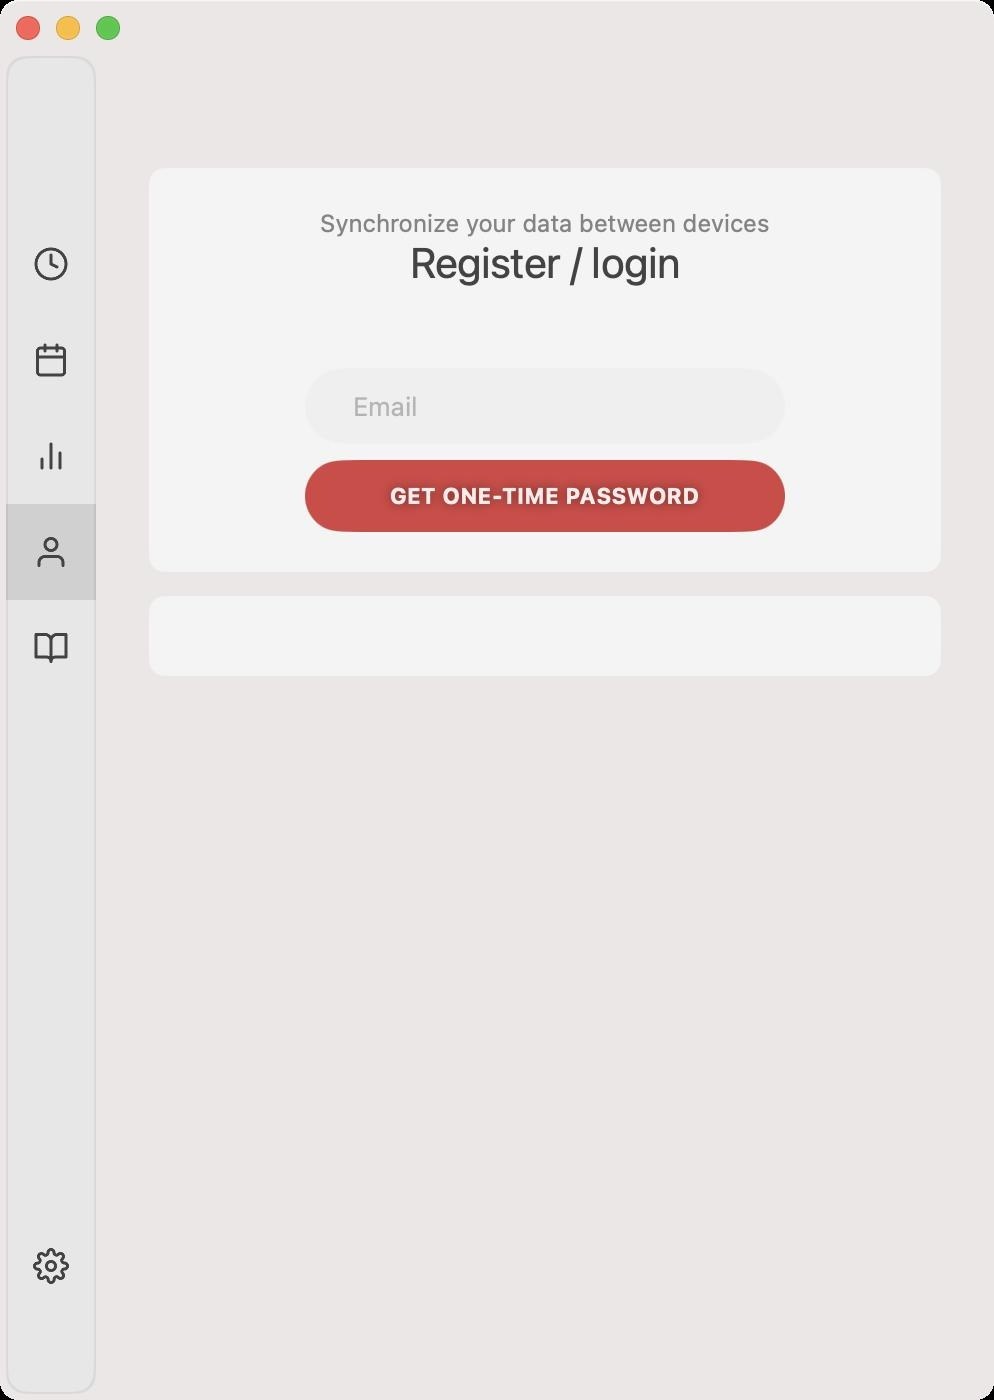
Accessibility tree:
{"name": "Session_Pomodoro_Focus_Timer", "role": "AXWindow", "description": null, "role_description": "standard window", "value": null, "position": "520.00;39.00", "size": "497;700", "children": [{"name": null, "role": "AXGroup", "description": null, "role_description": "group", "value": null, "position": "0.00;0.00", "size": "497;700", "children": [{"name": null, "role": "AXButton", "description": "Close", "role_description": "button", "value": null, "position": "270.50;-148.00", "size": "20;20", "children": []}, {"name": null, "role": "AXButton", "description": "clock", "role_description": "button", "value": null, "position": "3.00;108.00", "size": "45;48", "children": []}, {"name": null, "role": "AXStaticText", "description": null, "role_description": "text", "value": "Synchronize your data between devices", "position": "160.00;104.00", "size": "225;15", "children": []}, {"name": null, "role": "AXStaticText", "description": null, "role_description": "text", "value": "Register / login", "position": "205.00;119.00", "size": "135;25", "children": []}, {"name": null, "role": "AXButton", "description": "calendar", "role_description": "button", "value": null, "position": "3.00;156.00", "size": "45;48", "children": []}, {"name": null, "role": "AXTextField", "description": null, "role_description": "text field", "value": "", "position": "152.50;195.00", "size": "240;16", "children": []}, {"name": null, "role": "AXButton", "description": "bar-chart-2", "role_description": "button", "value": null, "position": "3.00;204.00", "size": "45;48", "children": []}, {"name": null, "role": "AXButton", "description": "GET ONE-TIME PASSWORD", "role_description": "button", "value": null, "position": "152.50;230.00", "size": "240;36", "children": []}, {"name": null, "role": "AXButton", "description": "user", "role_description": "button", "value": null, "position": "3.00;252.00", "size": "45;48", "children": []}, {"name": null, "role": "AXButton", "description": "book-open", "role_description": "button", "value": null, "position": "3.00;300.00", "size": "45;48", "children": []}, {"name": null, "role": "AXButton", "description": "settings", "role_description": "button", "value": null, "position": "3.00;609.00", "size": "45;48", "children": []}]}, {"name": null, "role": "AXButton", "description": null, "role_description": "close button", "value": null, "position": "7.00;6.00", "size": "14;16", "children": []}, {"name": null, "role": "AXButton", "description": null, "role_description": "full screen button", "value": null, "position": "47.00;6.00", "size": "14;16", "children": [{"name": null, "role": "AXGroup", "description": null, "role_description": "group", "value": null, "position": "47.00;6.00", "size": "14;16", "children": [{"name": null, "role": "AXGroup", "description": null, "role_description": "group", "value": null, "position": "47.00;6.00", "size": "14;16", "children": []}]}]}, {"name": null, "role": "AXButton", "description": null, "role_description": "minimize button", "value": null, "position": "27.00;6.00", "size": "14;16", "children": []}]}